Question: I have a Twitter Bootstrap (v2.2.1) collapsable navbar and dropdown buttons. They work all chirpy and happy in my desktop browser and also if I resize down my desktop browser window down to mobile size they work happily.
However on a mobile, the dropdowns will open up when you click on the dropdown but clicking on any of the links within the dropdown just causes the dropdown to close without following the link.
This seems similar to <URL>, but the solution there was to move the 'data-toggle="dropdown"' to the place I have them already.
Here's the html on the page for the dropdown buttons:
'''
<html>
<head>
<link rel="stylesheet" href="http://twitter.github.com/bootstrap/assets/css/bootstrap.css" />
</head>
<body>
<div class="btn-group">
<a class="btn btn-primary" href="link1.php">
Dropdown button
</a>
<a class="btn btn-primary dropdown-toggle" href="#" data-toggle="dropdown">
<span class="caret"></span>
</a>
<ul class="dropdown-menu">
<li class="nav-header">Recent</li>
<li><a href="http://google.com">Google</a></li>
<li><a href="http://bing.com">Bing</a></li>
</ul>
</div>
<script type="text/javascript" src="http://twitter.github.com/bootstrap/assets/js/jquery.js"></script>
<script type="text/javascript" src="http://twitter.github.com/bootstrap/assets/js/bootstrap.js"></script>
<script type="text/javascript">
/**
* Twitter Bootstrap JQuery
*/
//!function ($) {
$(function () {
$('.dropdown-toggle').dropdown();
});
//}
</script>
</body>
</html>
'''
I tested it on an android mobile in the Mobile Opera, Mobile Firefox and default android browser.

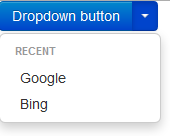
Answer: I've tracked it down to a bug in Bootstrap 2.2.1 the <URL> states:
> : Temporary fix added for dropdowns on mobile to prevent them from closing early.
If I swapped the bootstrap.js on my site from v2.2.1 to v2.2.2 then the buttons start working.
So now, if I view this code on <URL> using the latest v2.2.2 Bootstrap then it works.
'''
<html>
<head>
<link rel="stylesheet" href="http://twitter.github.com/bootstrap/assets/css/bootstrap.css" />
</head>
<body>
<div class="container">
<div class="btn-group">
<a class="btn btn-primary" href="link1.php">
Dropdown button
</a>
<a class="btn btn-primary dropdown-toggle" href="#" data-toggle="dropdown">
<span class="caret"></span>
</a>
<ul class="dropdown-menu">
<li class="nav-header">Recent</li>
<li><a href="http://google.com">Google</a></li>
<li><a href="http://bing.com">Bing</a></li>
</ul>
</div>
</div>
<script type="text/javascript" src="http://twitter.github.com/bootstrap/assets/js/jquery.js"></script>
<script type="text/javascript" src="http://twitter.github.com/bootstrap/assets/js/bootstrap.js"></script>
<script type="text/javascript">
$(function () {
$('.dropdown-toggle').dropdown();
});
</script>
</body>
</html>
'''